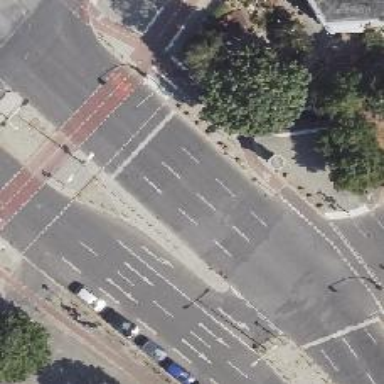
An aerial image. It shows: Traffic island.